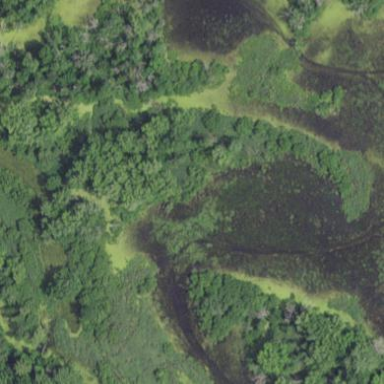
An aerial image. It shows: Marsh wetland.